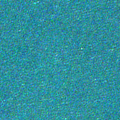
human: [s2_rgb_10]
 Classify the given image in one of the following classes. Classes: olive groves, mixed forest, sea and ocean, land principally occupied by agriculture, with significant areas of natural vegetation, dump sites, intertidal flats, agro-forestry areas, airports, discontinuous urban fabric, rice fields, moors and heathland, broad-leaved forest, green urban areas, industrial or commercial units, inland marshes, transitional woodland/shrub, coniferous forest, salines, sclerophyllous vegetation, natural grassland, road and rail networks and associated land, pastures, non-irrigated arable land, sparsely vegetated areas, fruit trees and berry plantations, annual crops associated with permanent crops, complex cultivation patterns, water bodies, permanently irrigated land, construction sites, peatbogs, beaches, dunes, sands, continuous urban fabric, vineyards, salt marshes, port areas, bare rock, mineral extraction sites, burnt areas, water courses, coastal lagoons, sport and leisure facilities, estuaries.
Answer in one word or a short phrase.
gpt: sea and ocean